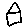
Label: house